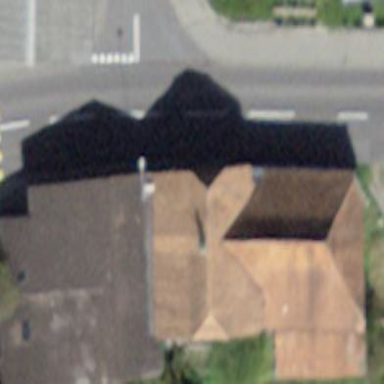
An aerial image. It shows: Residential building.